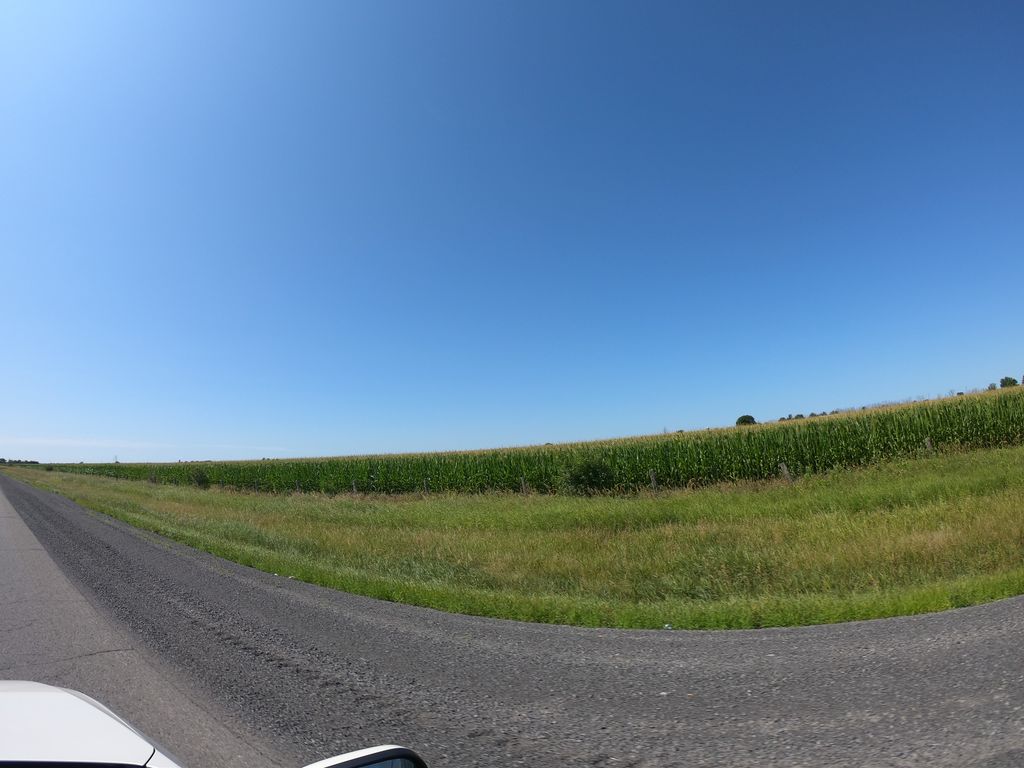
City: ottawa-gatineau